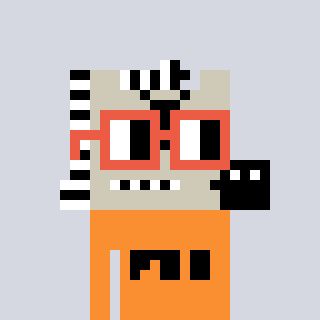
a pixel art character with square orange glasses, a zebra-shaped head and a orange-colored body on a cool background